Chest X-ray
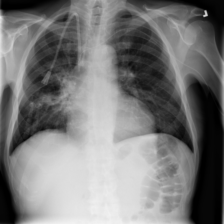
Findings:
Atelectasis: negative
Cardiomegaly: negative
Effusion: negative
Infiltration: negative
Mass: negative
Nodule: negative
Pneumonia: negative
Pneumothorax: negative
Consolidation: positive
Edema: negative
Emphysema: negative
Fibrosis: positive
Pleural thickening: negative
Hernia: negative